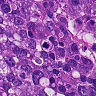
Metastatic tissue present: yes